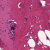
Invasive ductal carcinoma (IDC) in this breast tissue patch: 0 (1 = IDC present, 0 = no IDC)